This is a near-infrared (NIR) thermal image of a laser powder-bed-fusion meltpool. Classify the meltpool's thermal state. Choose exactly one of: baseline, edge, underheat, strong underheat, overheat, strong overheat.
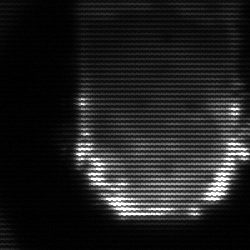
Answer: baseline